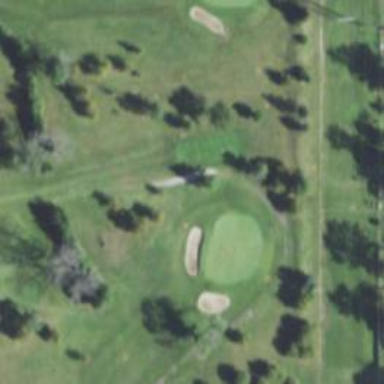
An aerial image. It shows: Golf tee.